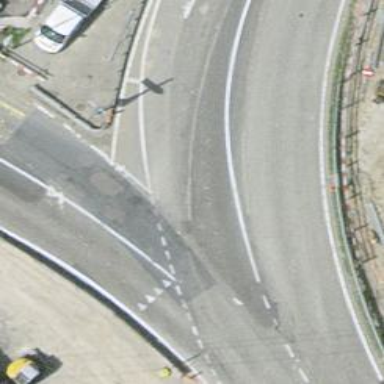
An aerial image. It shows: Asphalt trunk link motorroad.